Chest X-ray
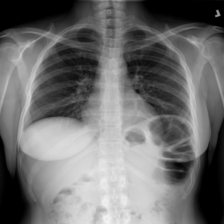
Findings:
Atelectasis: negative
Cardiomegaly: negative
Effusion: negative
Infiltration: positive
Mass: negative
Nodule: negative
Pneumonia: negative
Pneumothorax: negative
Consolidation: negative
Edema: negative
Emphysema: negative
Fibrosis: negative
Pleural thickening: negative
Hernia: negative